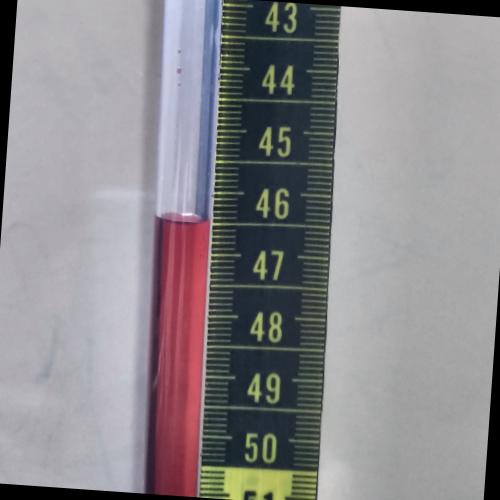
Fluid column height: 46.0 cm